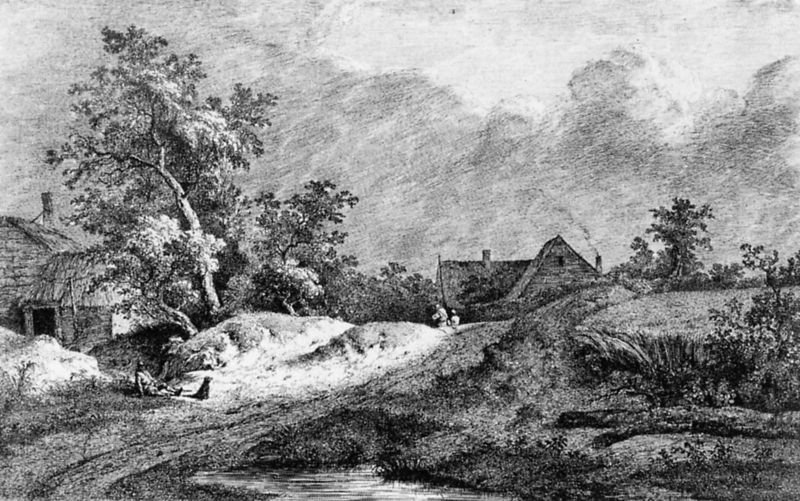
Titel: Dünenlandschaft mit Hütten und Getreidefeld
Künstler: Jean-Jacques de Boissieu
Schlagwörter: baum, berg, himmel, mann, wasser, wolken, bäume, landschaft, menschen, sitzen, teich, ufer, schwarz, skizze, straße, weiss, zeichnung, dach, haus, hund, weg, wiese, mensch, bach, hügel, natur, schilf, strauch, brücke, büsche, gebüsch, hütte, rauch, sträucher, sitzend, pflanzen, kamin, schornstein, weiher, berge, dorf, grafik, pause, querformat, steg, sitzt, scheune, druck, schwarzweiss, radierung, stich, bleistift, wanderer, bauernhaus, eiche, kupferstich, mann sitzend